Question:
The following is my instructions page for the application that is being worked upon. For now I am just display this image via the 'ImageView' using the 'scaleXY' property to make it pan out throughout the screen. I do know that this is a very lame approach to making a tutorials page ... So can someone please tell me how can I correctly implement this tutorials page in my application ? Thanks in advanced.
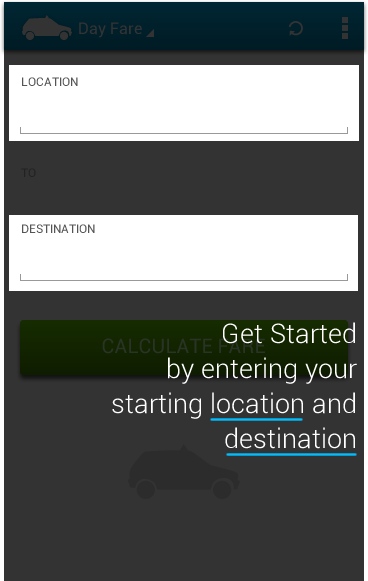
Answer: This here looks like it can help you.
You're current method works, but I think you'll find this alternative much more preferable.
> The ShowcaseView library is designed to highlight and showcase specific parts of apps to the user with a distinctive and attractive overlay. This library is great for pointing out points of interest for users, gestures, or obscure but useful items.
<URL>